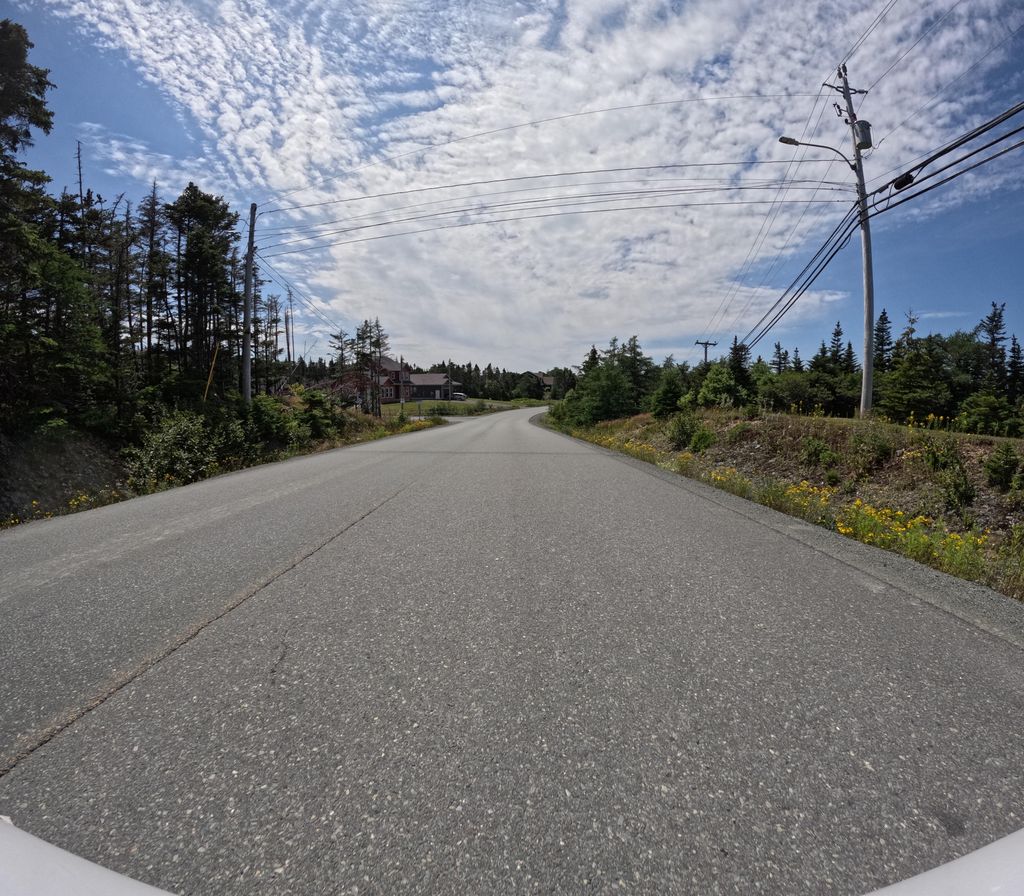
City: st_johns